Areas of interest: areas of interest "Golf Course"
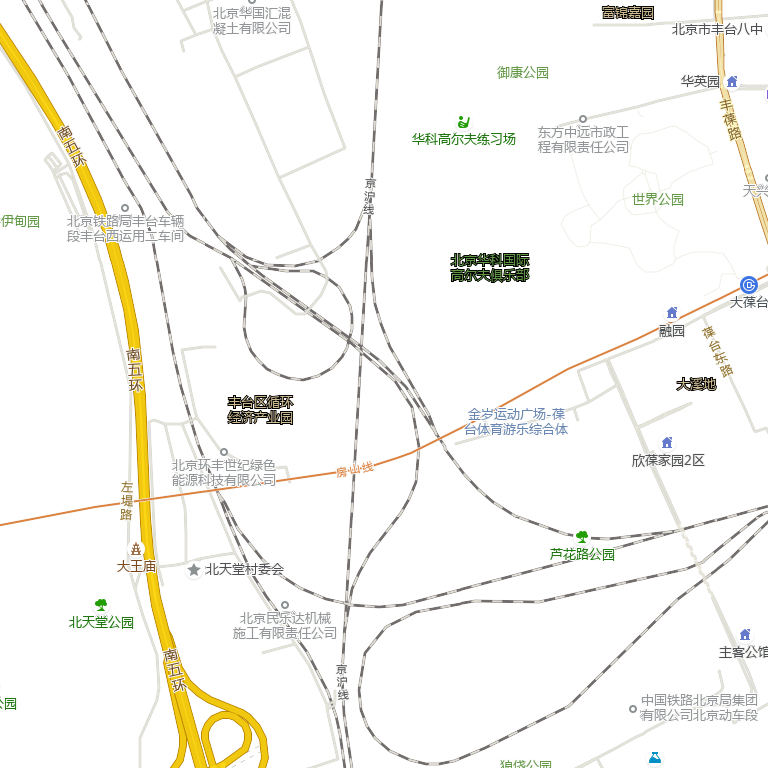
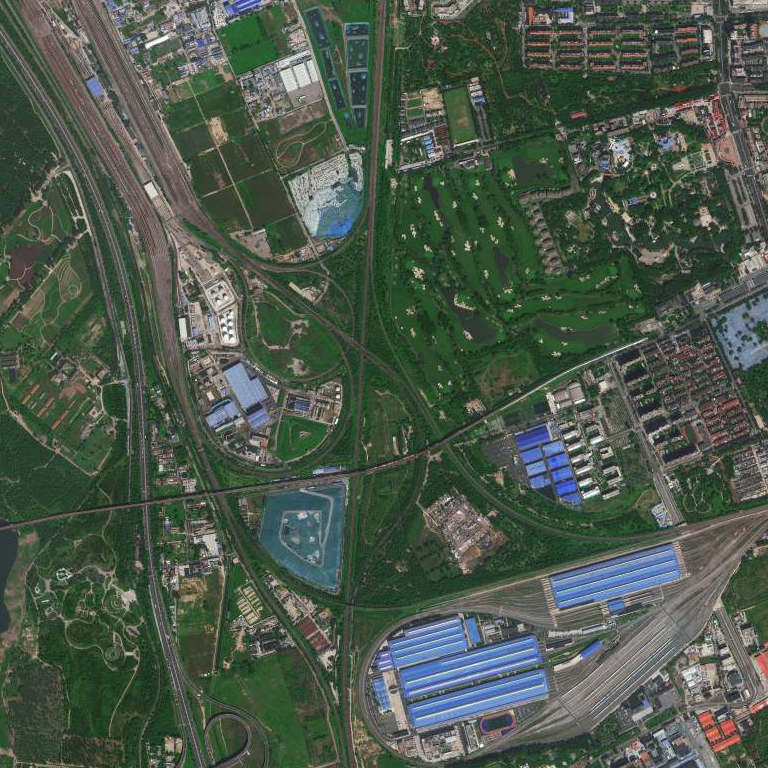